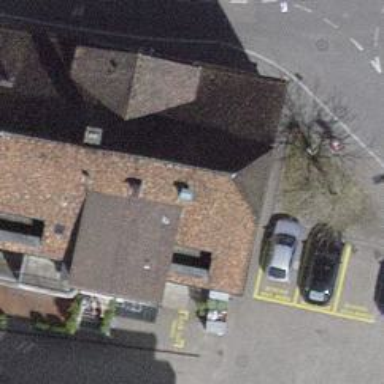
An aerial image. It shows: Hotel.